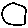
Label: circle